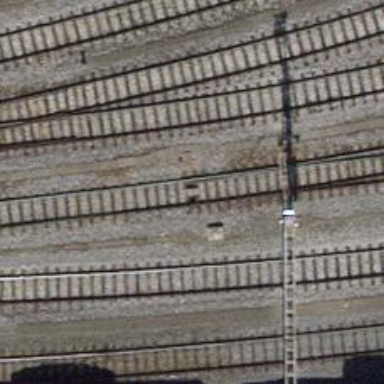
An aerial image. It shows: Single-track electrified railway yard with contact line electrification.